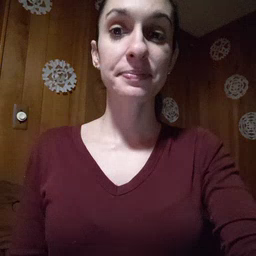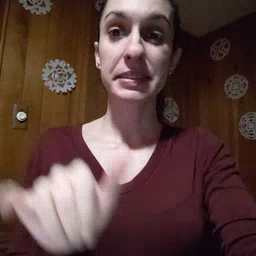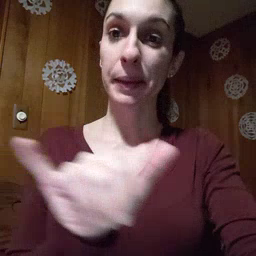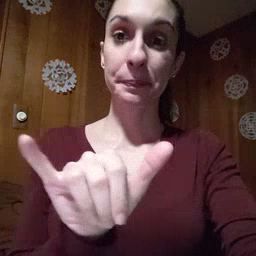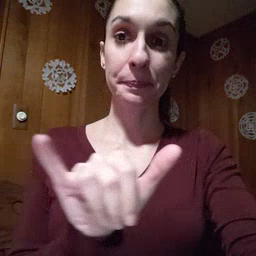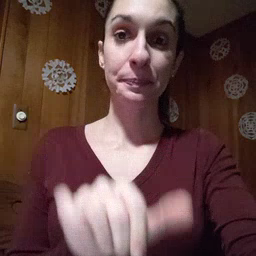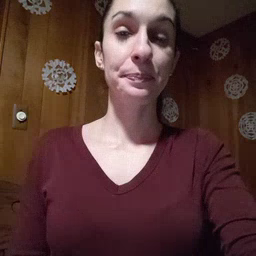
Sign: same